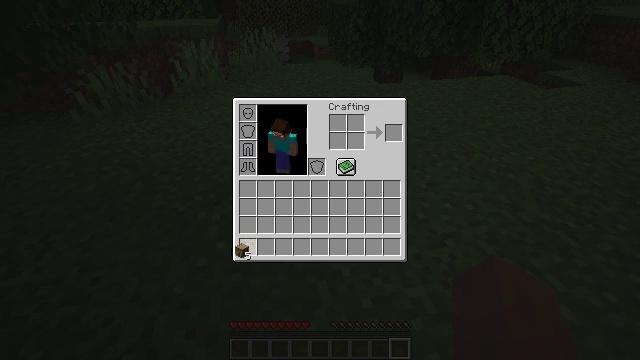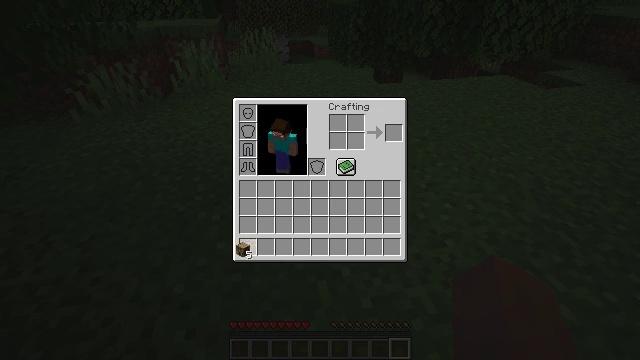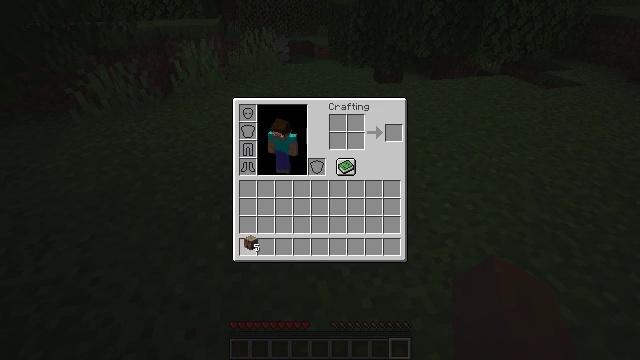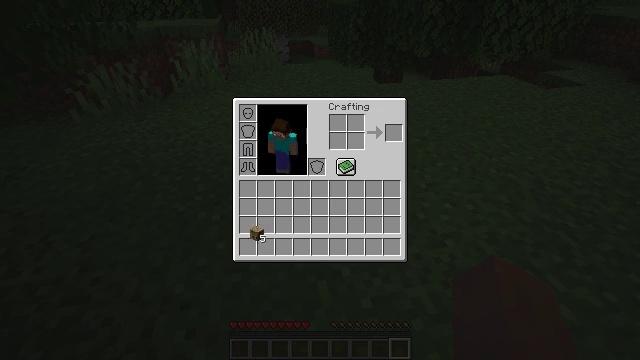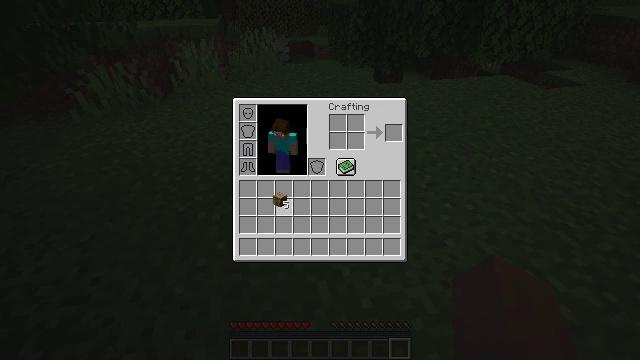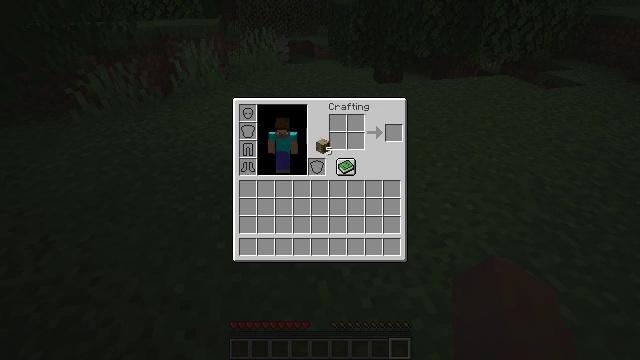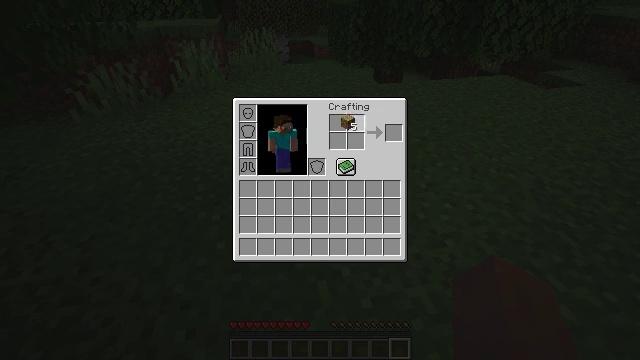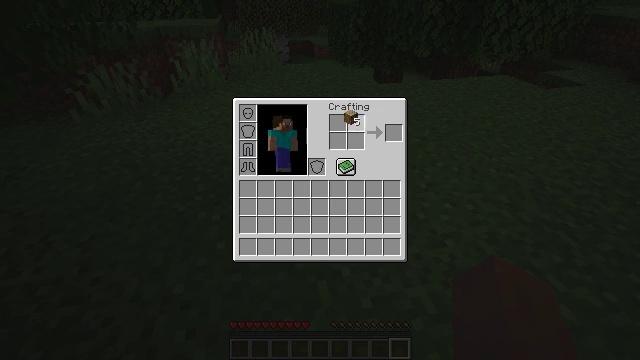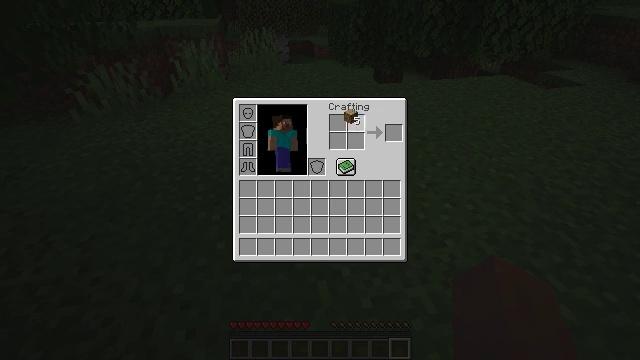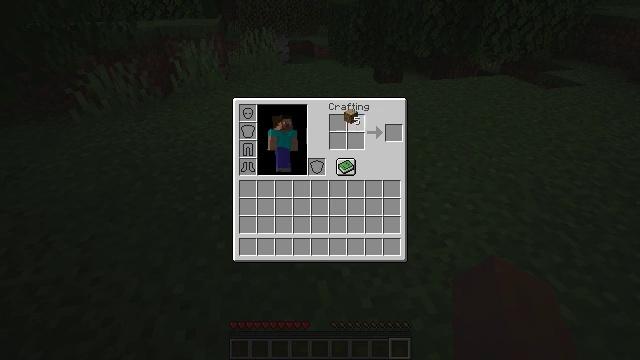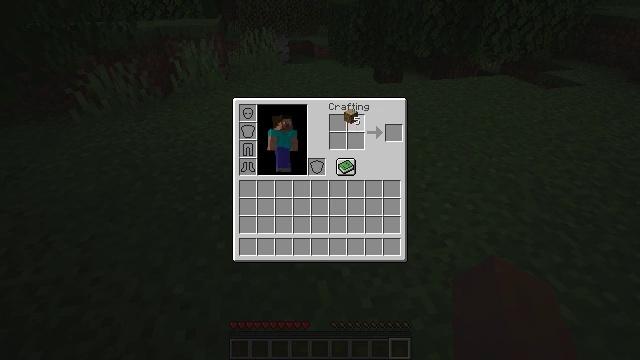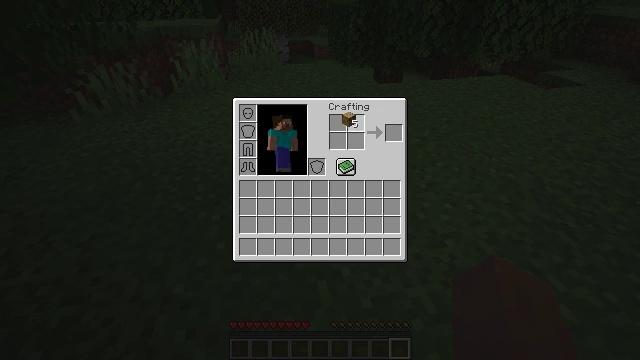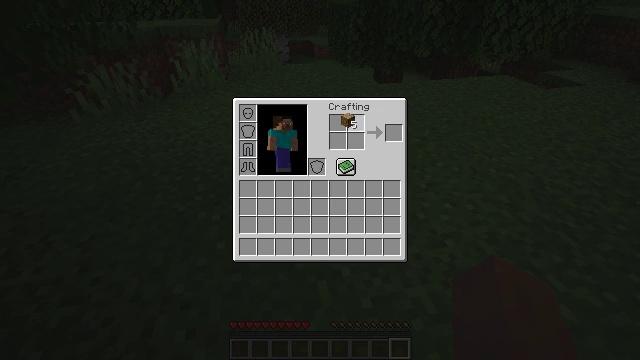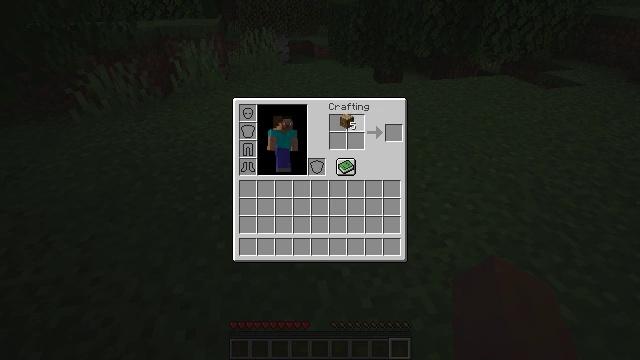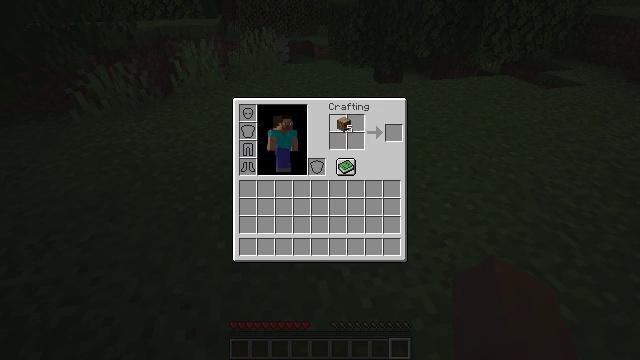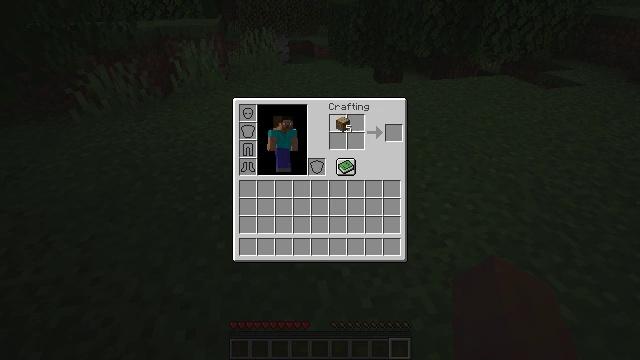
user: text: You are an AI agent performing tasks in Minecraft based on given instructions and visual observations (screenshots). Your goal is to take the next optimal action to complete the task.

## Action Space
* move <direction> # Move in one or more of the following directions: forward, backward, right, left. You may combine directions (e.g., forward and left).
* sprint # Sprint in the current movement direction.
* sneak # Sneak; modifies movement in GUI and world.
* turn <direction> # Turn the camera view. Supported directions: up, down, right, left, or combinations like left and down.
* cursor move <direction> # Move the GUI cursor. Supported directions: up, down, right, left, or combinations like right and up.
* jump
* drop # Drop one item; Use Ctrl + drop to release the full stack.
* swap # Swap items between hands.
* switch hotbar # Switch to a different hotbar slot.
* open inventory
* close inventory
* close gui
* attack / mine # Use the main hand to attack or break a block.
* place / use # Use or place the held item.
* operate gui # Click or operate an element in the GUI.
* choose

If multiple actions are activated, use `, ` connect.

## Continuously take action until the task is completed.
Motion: motion action
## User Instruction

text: Convert an oak log into oak planks.
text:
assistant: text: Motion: operate gui
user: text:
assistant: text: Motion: cursor move right and up
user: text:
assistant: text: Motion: cursor move up
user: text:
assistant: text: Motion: cursor move right and up
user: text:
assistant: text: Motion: cursor move right and up
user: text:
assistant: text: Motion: cursor move right and up
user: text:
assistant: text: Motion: no_op
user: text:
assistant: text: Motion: no_op
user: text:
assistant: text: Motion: no_op
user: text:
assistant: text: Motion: no_op
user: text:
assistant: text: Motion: no_op
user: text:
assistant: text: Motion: no_op
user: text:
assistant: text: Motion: no_op
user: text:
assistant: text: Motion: no_op
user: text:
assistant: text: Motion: no_op
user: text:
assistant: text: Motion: no_op
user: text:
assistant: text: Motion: choose
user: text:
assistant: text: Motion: choose
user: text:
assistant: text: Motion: no_op
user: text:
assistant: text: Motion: no_op
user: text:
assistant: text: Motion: no_op
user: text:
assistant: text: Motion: no_op
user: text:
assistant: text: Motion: no_op
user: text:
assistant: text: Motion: no_op
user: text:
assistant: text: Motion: no_op
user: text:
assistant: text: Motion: choose
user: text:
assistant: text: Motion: choose
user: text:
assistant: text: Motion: choose
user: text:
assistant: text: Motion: no_op
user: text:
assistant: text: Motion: no_op